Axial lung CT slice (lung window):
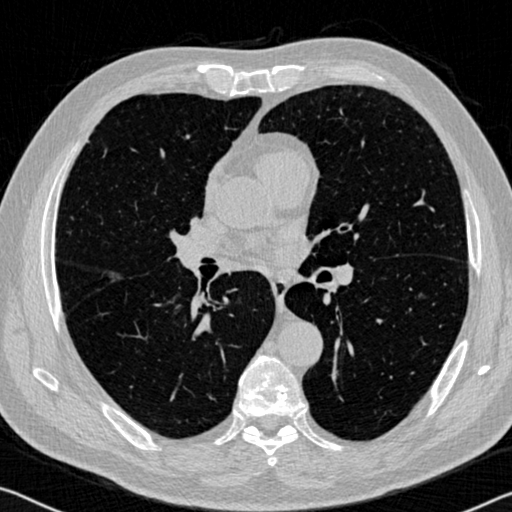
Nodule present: no